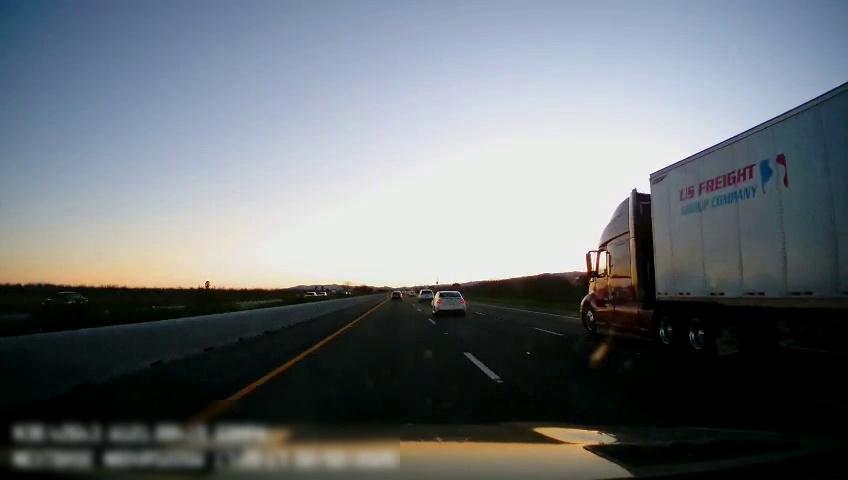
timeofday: Day
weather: Sunny
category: Drivable Space
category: Vehicles | Car
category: Vehicles | Truck
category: Vehicles | SUV
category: Vehicles | Car
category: Vehicles | Car
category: Vehicles | SUV
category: Lanes | Current Lane
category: Lanes | Current Lane
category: Lanes | Alternate Lane
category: Lanes | Alternate Lane